Question: Reading through the documentation, it's not clear to me if overriding a UIView's drawRect or using layers is appropriate.
I am going to be rendering two kinds of graphs. A line graph and a single-bar bar graph. Both will have ticks along the axis and text aligned with the ticks. Below I only show four ticks per axis, but there could be more.
1. What is the better way of drawing the ticks? Should I use an individual layer for each tick, or render them all at once on a separate view using drawRect?
2. Is there another way to render the text other than using a separate UILabel for each?
3. For the bar graph, I am using a CAGradientLayer for the bar. For the line graph, is it even possible to render this using layers?

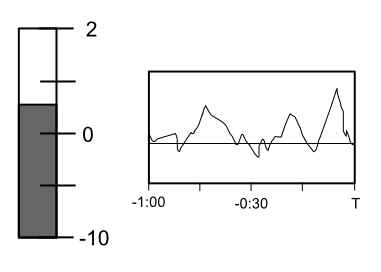
Answer: In the end, I used a combination of overriding 'drawRect' and 'CALayer'/'CAShapeLayer'. Having now been through the process of implementing it all from scratch, I would go with shapes and layers.
The shapes and layers approach is plenty performant, and is a more robust solution. In the end it takes less code if you are doing things like animation.